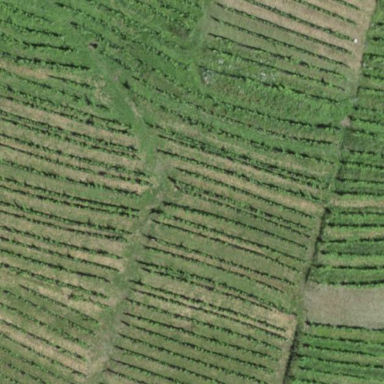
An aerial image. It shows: Beautiful vineyard in the countryside.